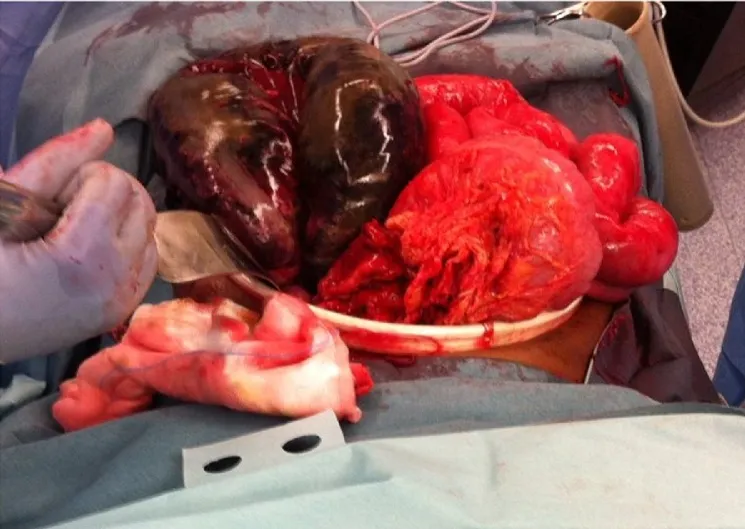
Intra-operative photo (1) of gangrenous splenic flexure.
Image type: medical_photograph (other_medical_photograph)